Question: I am using TFS 2013 and the Scrum 3.0 project template.
I have recently upgraded our TFS 2013 server to TFS 2013 update 2, in order to remove the weekends from our Sprint burndown graph.
The problem I have now is that the 'ideal' line no longer finishes at zero. Does anyone know how I can fix this?

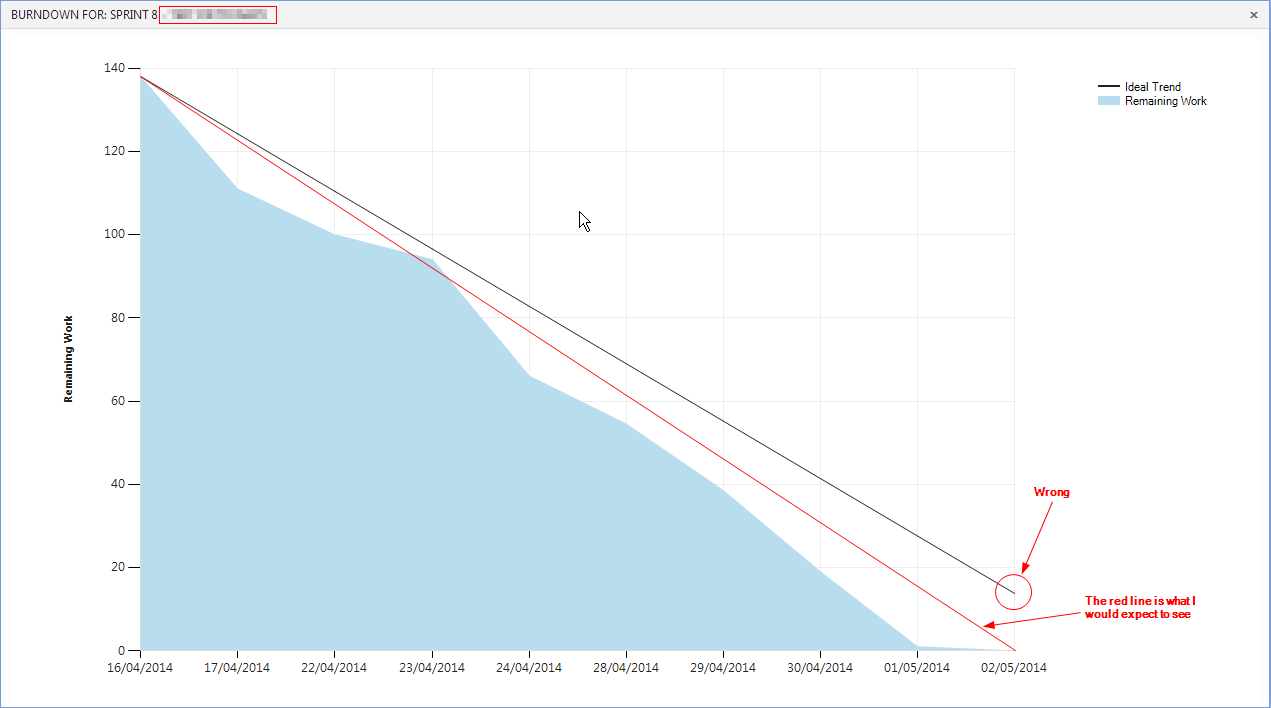
Answer: Thanks for the report of this. We have had a bug on this in TFS 2013 Update 2 RC that we fixed for RTM. Could you please verify your TFS version?
Ewald Hofman - TFS Program Manager